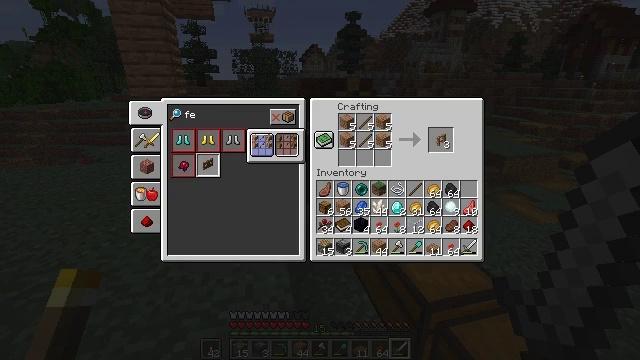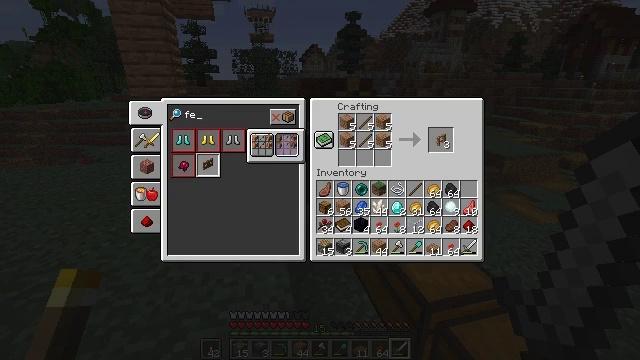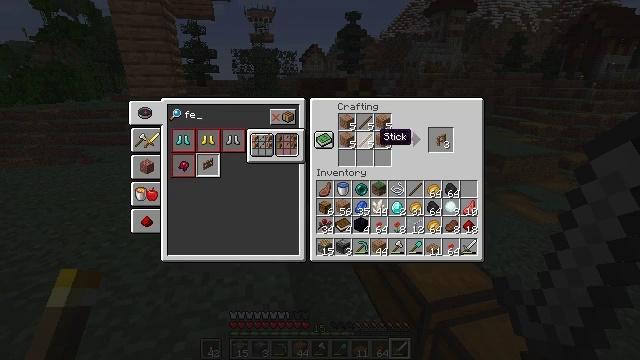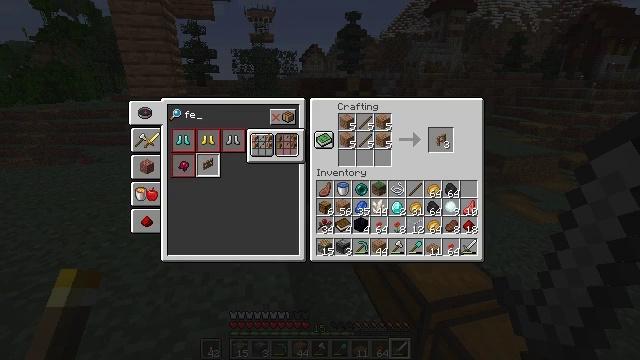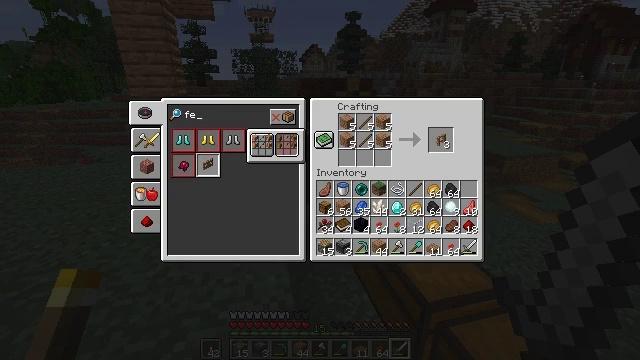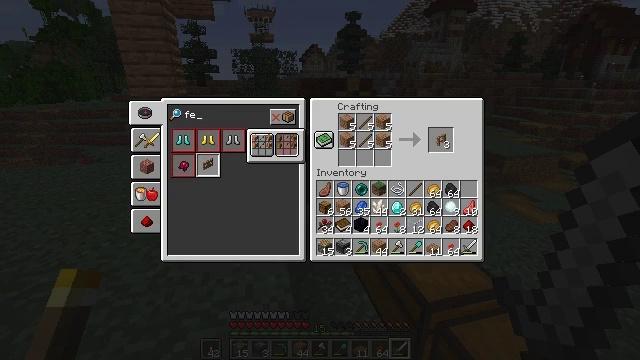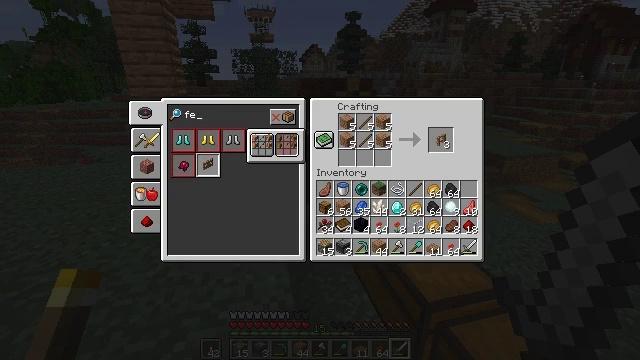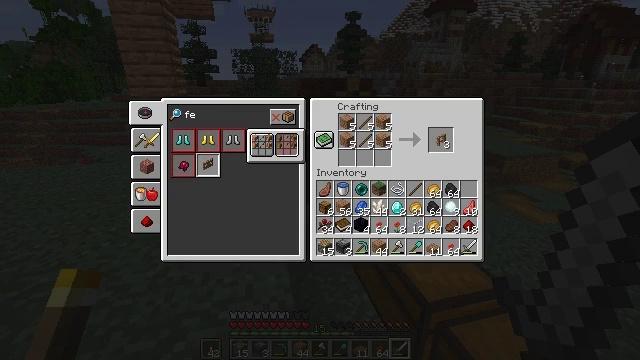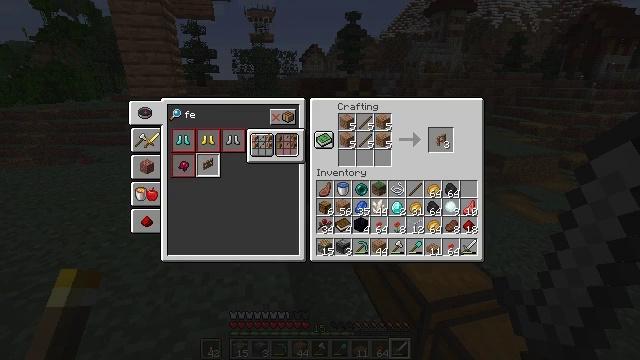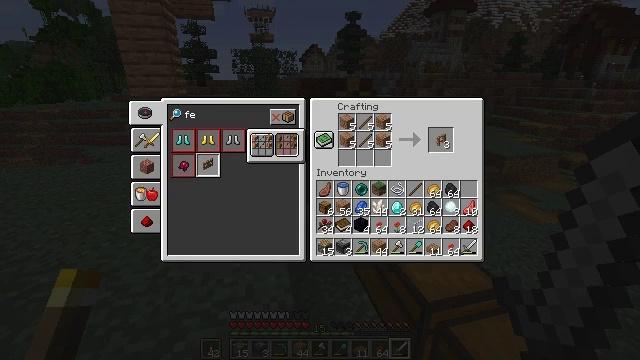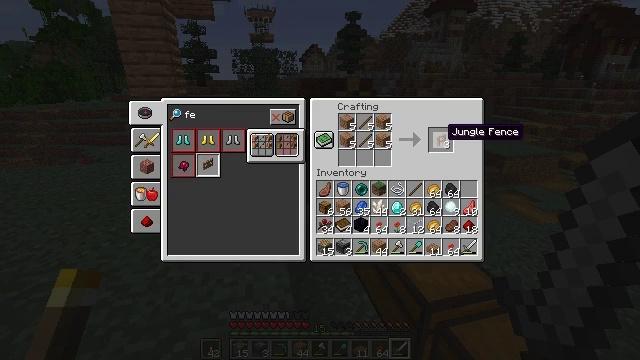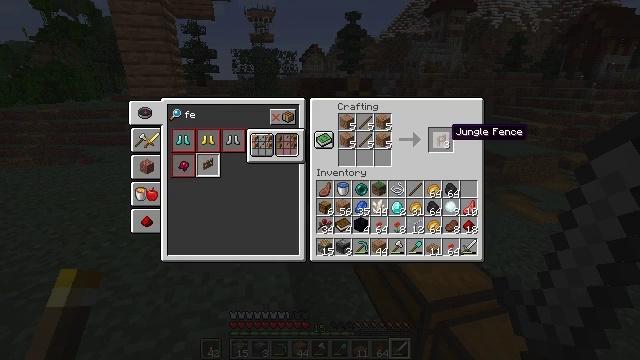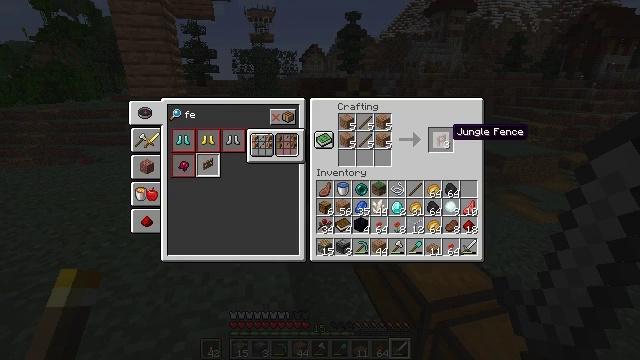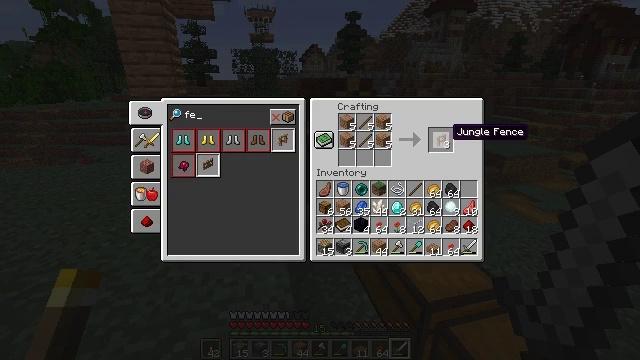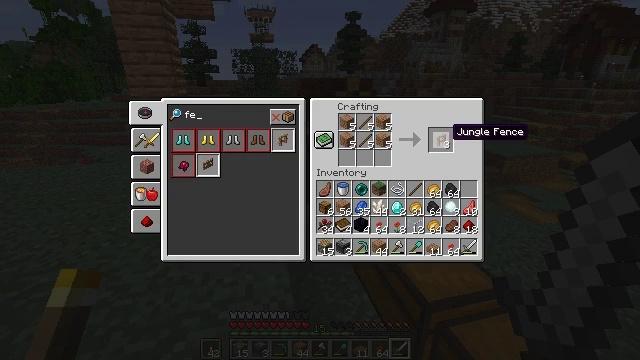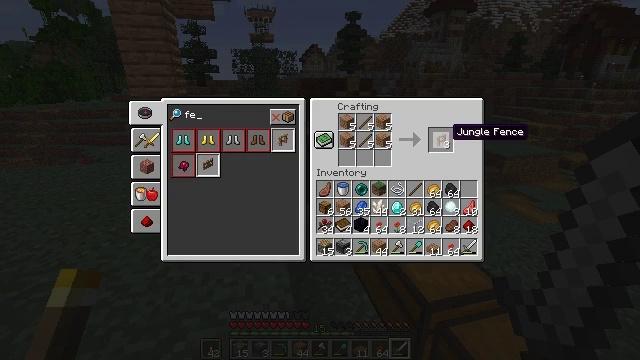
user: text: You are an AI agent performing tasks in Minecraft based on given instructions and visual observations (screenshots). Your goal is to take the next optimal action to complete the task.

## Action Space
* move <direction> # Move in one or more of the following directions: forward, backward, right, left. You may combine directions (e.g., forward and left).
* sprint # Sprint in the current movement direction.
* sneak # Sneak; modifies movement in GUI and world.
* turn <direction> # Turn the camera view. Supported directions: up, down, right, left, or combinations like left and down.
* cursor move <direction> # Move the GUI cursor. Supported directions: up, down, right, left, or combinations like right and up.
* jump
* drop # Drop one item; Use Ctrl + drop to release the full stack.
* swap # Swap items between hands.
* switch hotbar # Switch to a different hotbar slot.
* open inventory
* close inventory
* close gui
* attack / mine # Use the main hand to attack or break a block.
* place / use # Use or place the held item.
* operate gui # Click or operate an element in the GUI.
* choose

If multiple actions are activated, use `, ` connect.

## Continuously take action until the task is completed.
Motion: motion action
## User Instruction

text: Craft a jungle fence using the appropriate materials at the crafting table.
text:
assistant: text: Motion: sneak, cursor move right
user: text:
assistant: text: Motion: sneak, cursor move right
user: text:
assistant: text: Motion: sneak, cursor move right
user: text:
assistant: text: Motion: sneak
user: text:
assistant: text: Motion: sneak
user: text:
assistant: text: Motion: sneak
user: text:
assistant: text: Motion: sneak
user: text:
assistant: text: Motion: sneak
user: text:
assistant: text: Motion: sneak, cursor move right
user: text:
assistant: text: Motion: sneak, cursor move right
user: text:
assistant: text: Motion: sneak
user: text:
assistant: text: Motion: sneak
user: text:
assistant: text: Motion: sneak, operate gui
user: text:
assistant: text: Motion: sneak, operate gui
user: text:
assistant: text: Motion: sneak, operate gui
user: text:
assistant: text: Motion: sneak
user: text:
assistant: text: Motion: sneak
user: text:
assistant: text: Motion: sneak
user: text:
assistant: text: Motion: sneak
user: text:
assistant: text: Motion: sneak, operate gui
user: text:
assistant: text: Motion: sneak, operate gui
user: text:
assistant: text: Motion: sneak, operate gui
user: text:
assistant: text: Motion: sneak
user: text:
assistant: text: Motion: sneak
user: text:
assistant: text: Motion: sneak